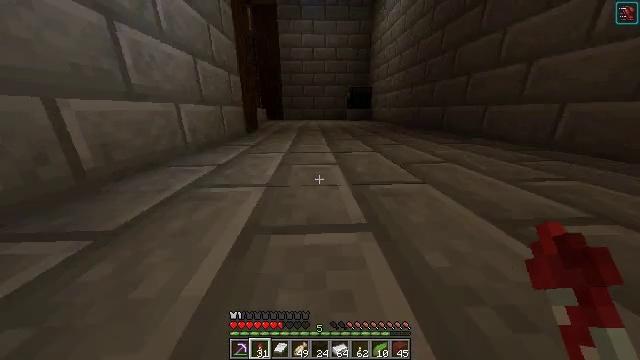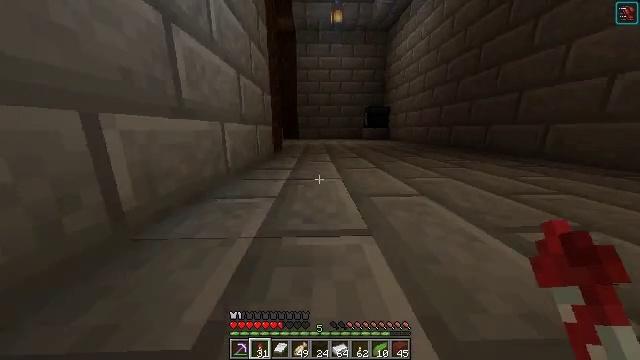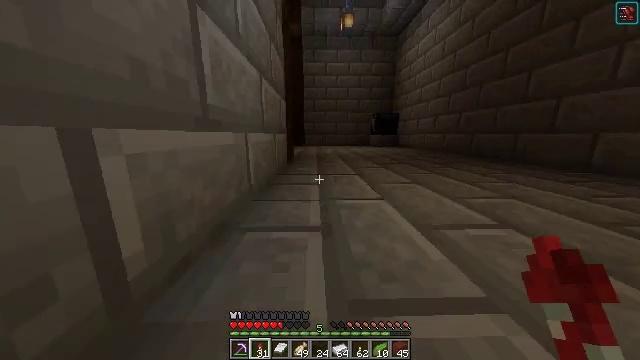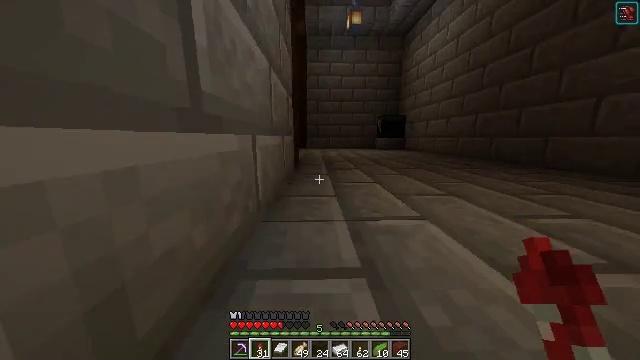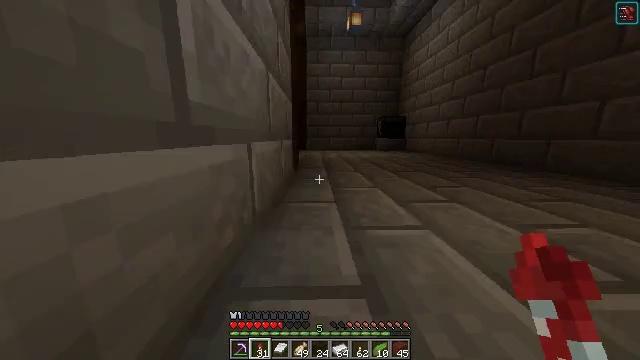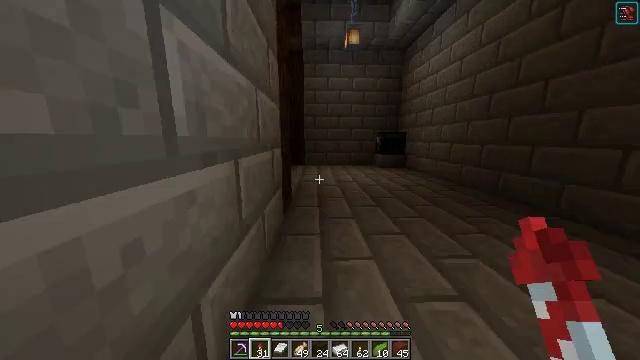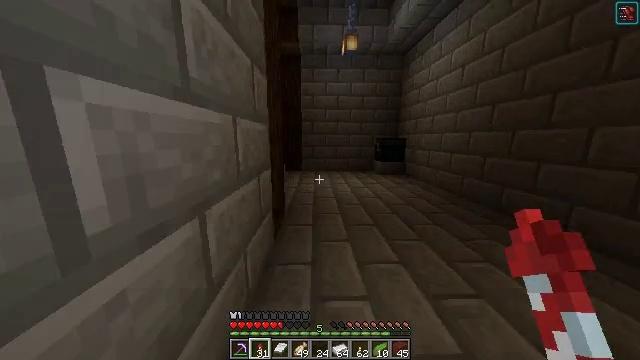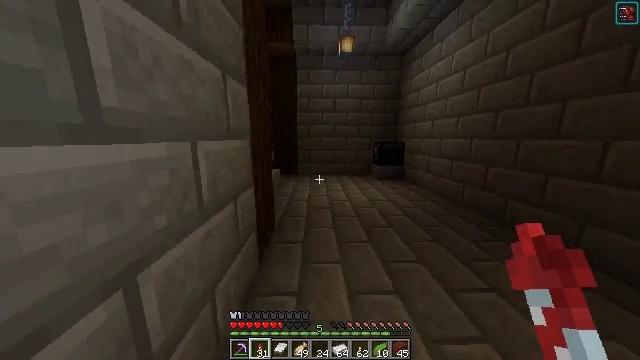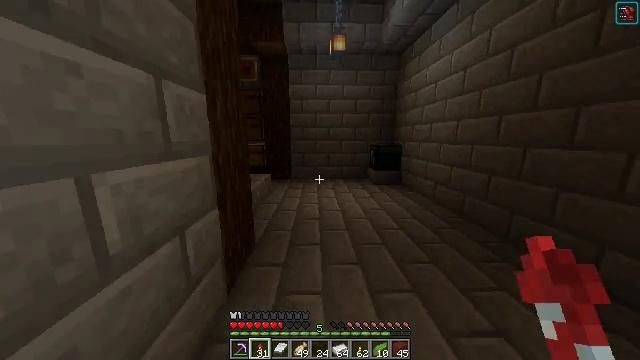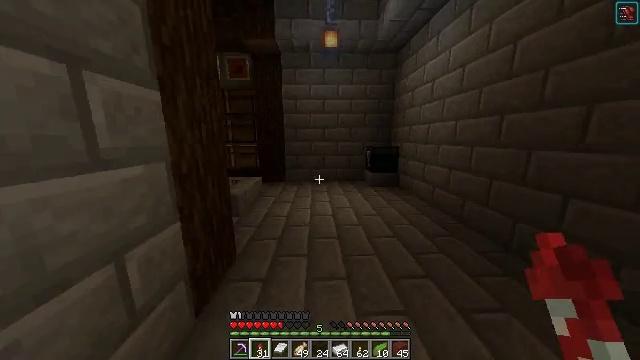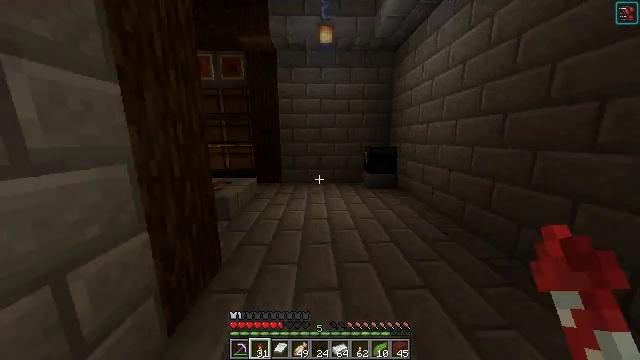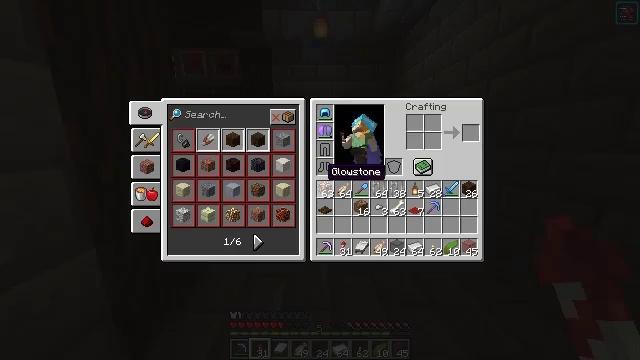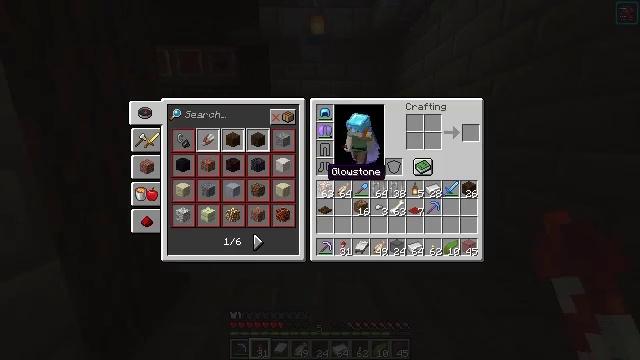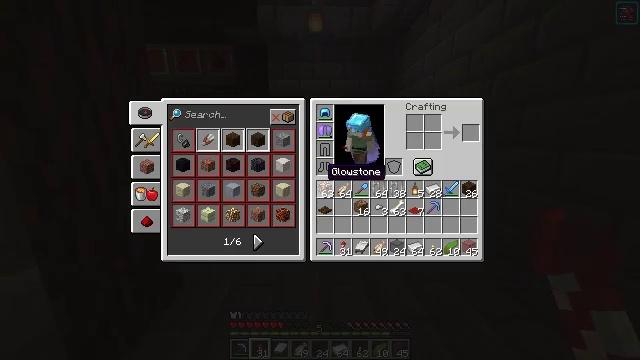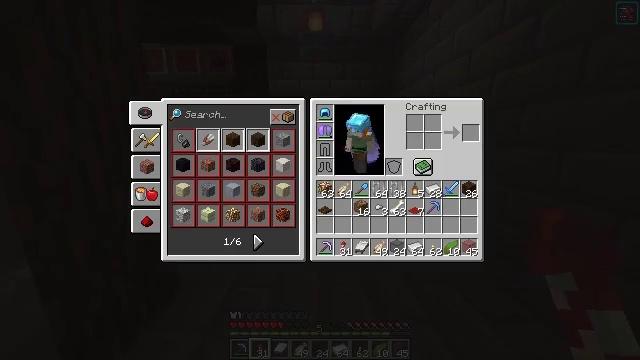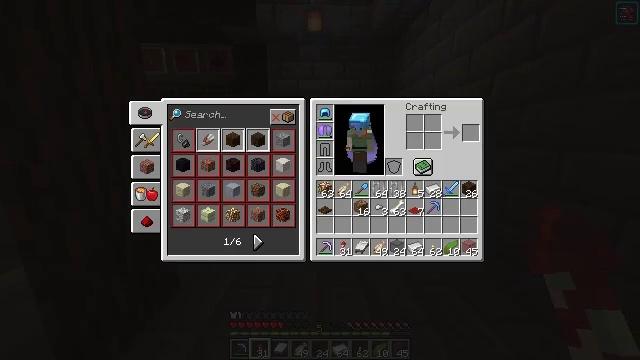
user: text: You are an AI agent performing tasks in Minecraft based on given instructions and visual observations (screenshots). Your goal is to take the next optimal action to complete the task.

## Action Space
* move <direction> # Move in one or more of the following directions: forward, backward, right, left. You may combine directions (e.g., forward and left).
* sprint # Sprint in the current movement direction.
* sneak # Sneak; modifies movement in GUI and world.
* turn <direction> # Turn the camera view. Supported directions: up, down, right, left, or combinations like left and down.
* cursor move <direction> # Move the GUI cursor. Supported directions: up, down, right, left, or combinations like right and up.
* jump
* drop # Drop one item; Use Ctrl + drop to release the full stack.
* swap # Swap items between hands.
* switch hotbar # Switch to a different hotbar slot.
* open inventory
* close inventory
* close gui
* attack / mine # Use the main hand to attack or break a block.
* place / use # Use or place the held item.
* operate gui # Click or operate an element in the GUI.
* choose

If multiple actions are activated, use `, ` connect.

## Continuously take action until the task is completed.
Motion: motion action
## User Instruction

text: Craft iron nugget.
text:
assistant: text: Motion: move forward, turn left and up
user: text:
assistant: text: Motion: move forward, turn up
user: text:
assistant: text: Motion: move forward
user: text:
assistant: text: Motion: move forward and move right
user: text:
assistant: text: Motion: move forward and move right
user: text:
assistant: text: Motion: move forward and move right
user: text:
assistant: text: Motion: move forward and move right
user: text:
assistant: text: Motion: move forward and move right
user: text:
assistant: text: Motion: move forward and move right
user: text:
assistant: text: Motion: move forward
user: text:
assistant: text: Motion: open inventory
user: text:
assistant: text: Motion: open inventory
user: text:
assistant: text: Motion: no_op
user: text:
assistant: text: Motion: cursor move right and up
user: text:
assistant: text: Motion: cursor move right and up
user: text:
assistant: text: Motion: cursor move right and up
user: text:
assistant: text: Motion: no_op
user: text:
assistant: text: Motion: no_op
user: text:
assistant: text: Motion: no_op
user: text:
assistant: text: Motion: no_op
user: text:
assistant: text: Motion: no_op
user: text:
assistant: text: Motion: no_op
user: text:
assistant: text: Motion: cursor move right, close inventory
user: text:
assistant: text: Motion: turn right, close inventory
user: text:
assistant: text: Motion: turn right and down
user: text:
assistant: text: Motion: turn right and down
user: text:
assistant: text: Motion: turn left
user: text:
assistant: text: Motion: turn right and down
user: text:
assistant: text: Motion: turn right and down
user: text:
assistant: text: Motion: turn right and up